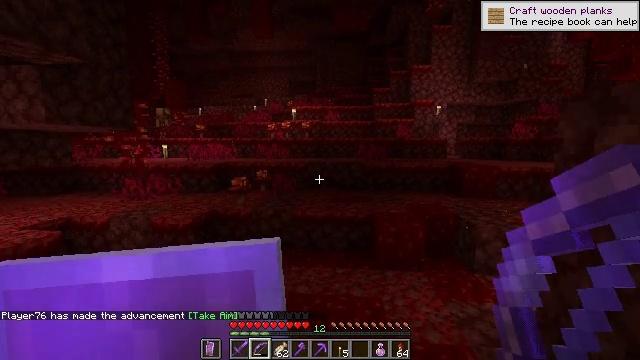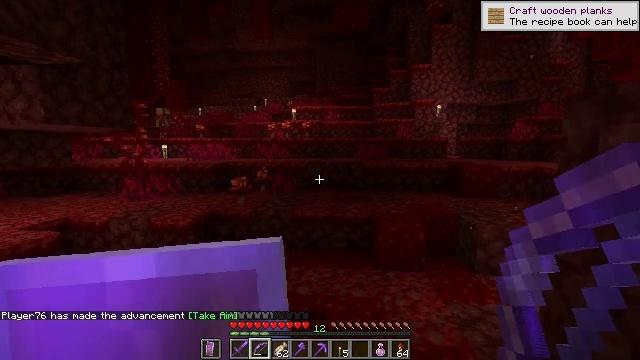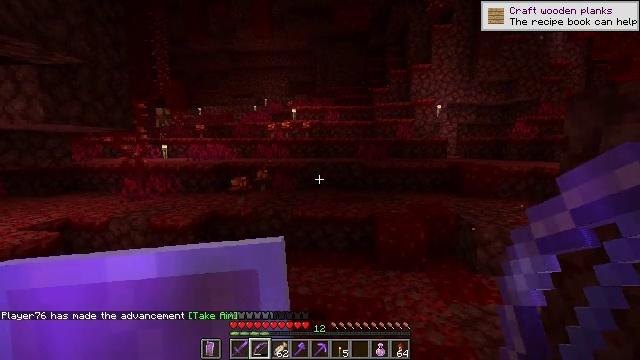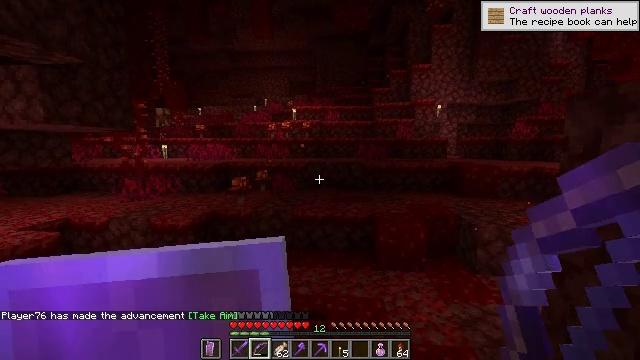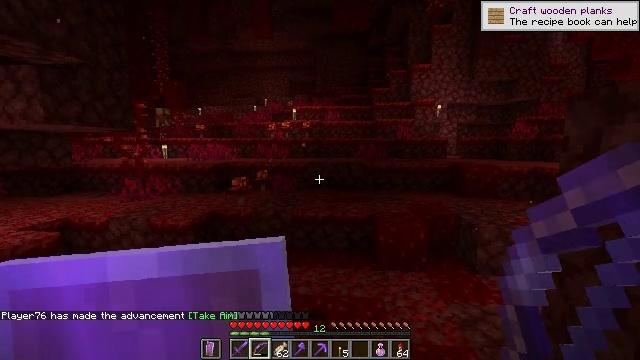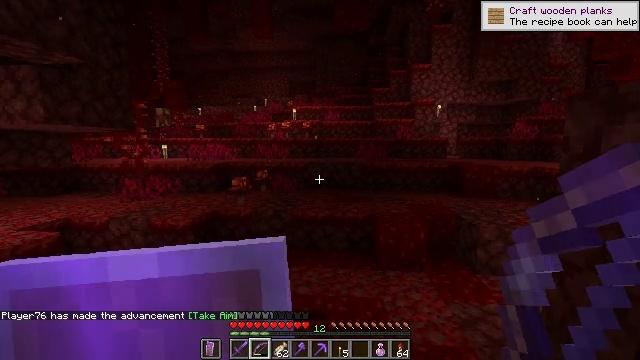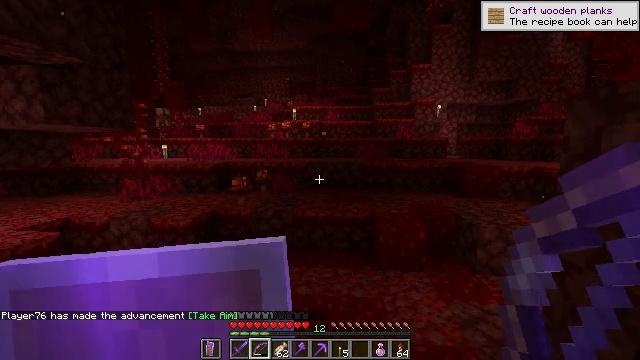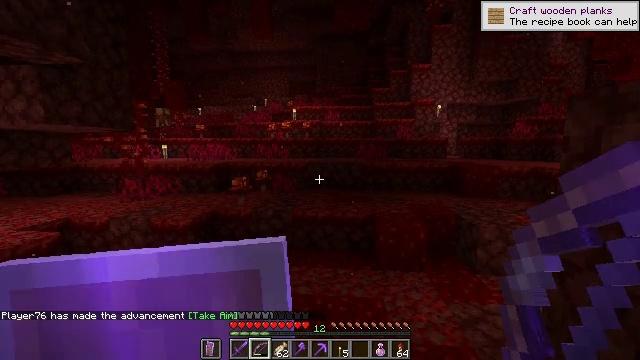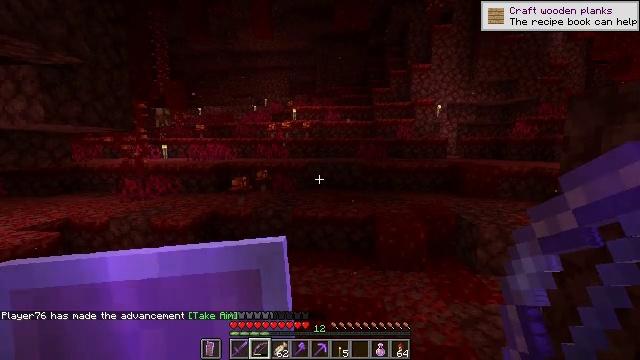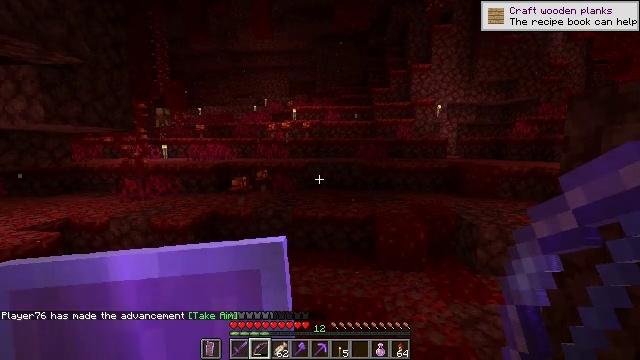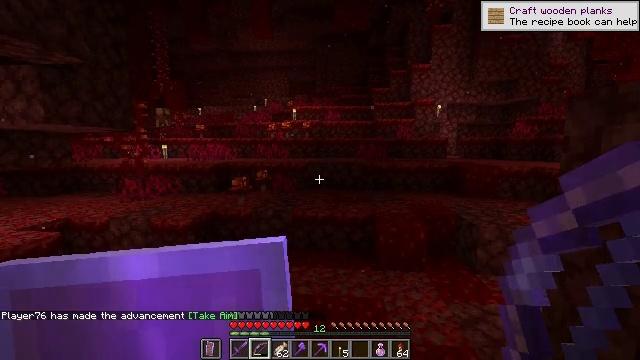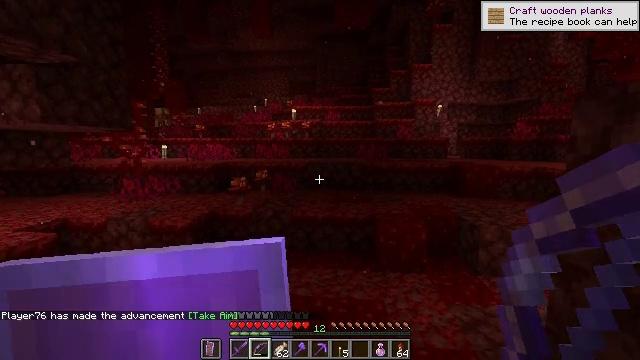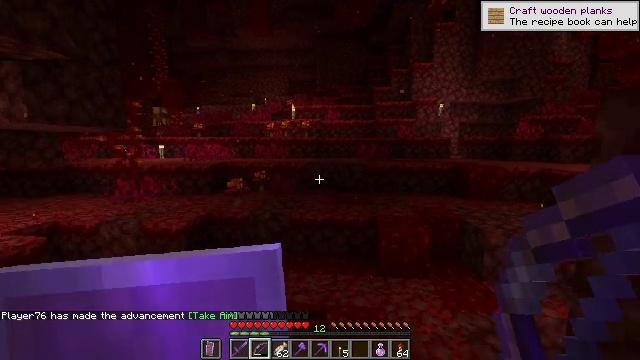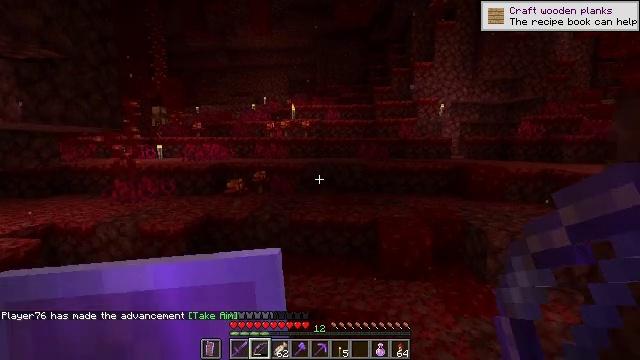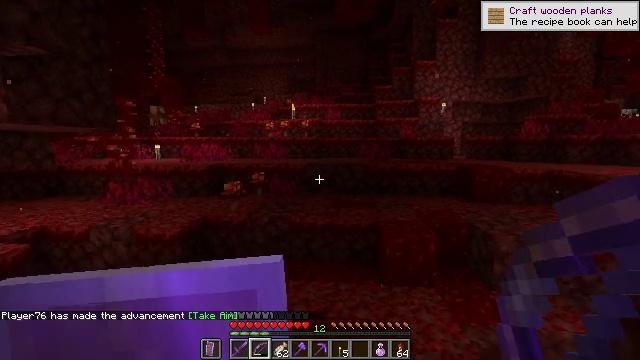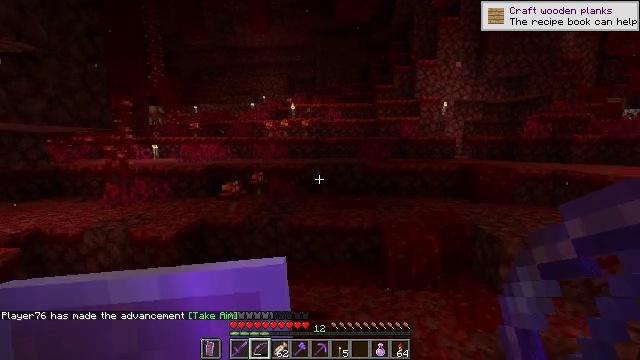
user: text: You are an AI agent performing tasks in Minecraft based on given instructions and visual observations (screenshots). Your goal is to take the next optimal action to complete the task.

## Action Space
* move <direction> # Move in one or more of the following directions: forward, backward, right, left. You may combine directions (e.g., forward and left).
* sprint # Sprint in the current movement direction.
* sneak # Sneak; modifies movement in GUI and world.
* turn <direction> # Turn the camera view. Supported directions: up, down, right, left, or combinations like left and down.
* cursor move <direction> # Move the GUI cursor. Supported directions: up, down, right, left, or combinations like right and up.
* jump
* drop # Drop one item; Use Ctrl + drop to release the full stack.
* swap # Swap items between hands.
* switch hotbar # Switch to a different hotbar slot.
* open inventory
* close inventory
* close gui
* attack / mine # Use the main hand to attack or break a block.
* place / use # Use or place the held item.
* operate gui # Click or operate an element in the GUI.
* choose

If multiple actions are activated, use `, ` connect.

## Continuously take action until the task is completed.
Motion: motion action
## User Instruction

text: Dig up the nether quartz ore.
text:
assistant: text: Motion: no_op
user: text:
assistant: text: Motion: no_op
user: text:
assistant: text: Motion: no_op
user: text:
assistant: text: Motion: no_op
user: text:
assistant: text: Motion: no_op
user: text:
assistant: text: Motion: no_op
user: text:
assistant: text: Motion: no_op
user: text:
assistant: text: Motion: no_op
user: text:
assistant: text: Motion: no_op
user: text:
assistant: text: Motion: no_op
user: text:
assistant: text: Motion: move forward
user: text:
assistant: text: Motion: move forward
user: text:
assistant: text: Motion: move forward
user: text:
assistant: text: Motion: move forward
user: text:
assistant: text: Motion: move forward
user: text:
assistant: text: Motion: move forward
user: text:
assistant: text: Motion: move forward
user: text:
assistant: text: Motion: move forward
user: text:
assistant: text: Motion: move forward
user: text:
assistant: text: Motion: move forward, turn left and up
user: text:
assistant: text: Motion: move forward and move right, turn left and up
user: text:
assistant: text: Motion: move forward and move right, turn left and up
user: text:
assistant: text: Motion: move forward and move right
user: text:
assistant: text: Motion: move forward and move right
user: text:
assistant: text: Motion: move forward and move right
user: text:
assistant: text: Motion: move forward and move right
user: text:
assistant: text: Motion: move forward and move right
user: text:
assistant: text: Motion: move forward and move right
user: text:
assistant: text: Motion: move right
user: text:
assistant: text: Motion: move right